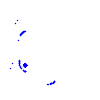
Particle: kaon